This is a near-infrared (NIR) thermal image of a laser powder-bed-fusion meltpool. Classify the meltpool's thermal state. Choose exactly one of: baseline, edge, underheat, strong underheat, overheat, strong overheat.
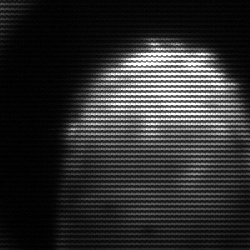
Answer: edge